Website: bh-photo
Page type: delivery-shipping
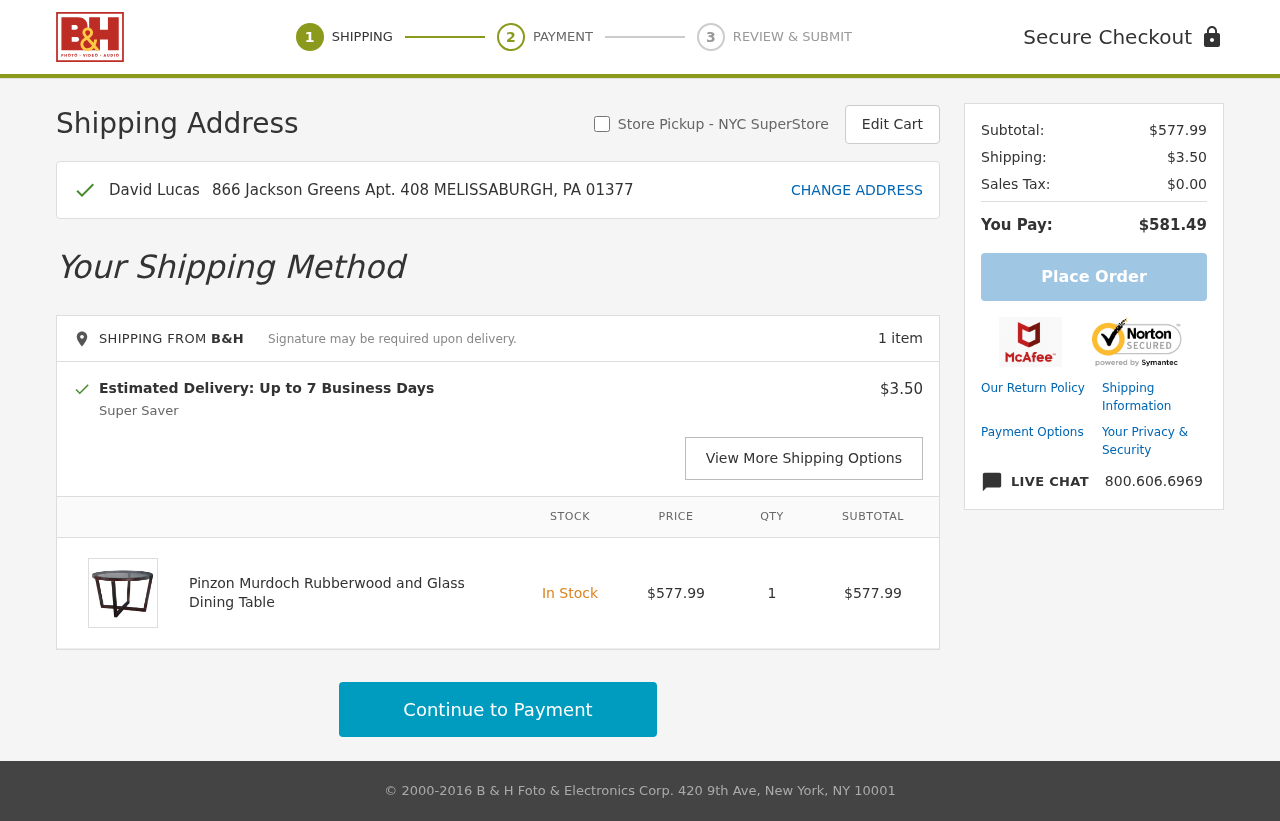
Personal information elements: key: PII_FULLNAME
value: David Lucas
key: PII_STREET
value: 866 Jackson Greens Apt. 408
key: PII_CITY_STATE_ZIP
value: MELISSABURGH, PA 01377
Product elements: key: PRODUCT1_NAME
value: Pinzon Murdoch Rubberwood and Glass Dining Table
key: PRODUCT1_PRICE
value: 577.99
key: PRODUCT1_QUANTITY
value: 1
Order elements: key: ORDER_NUM_ITEMS
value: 1 item
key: ORDER_DELIVERY_DATE
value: Estimated Delivery: Up to 7 Business Days
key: ORDER_SHIPPING_COST
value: $3.50
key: ORDER_SUBTOTAL
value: $577.99
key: ORDER_SUBTOTAL2
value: $577.99
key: ORDER_SHIPPING_COST2
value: $3.50
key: ORDER_TAX
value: $0.00
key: ORDER_TOTAL
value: $581.49